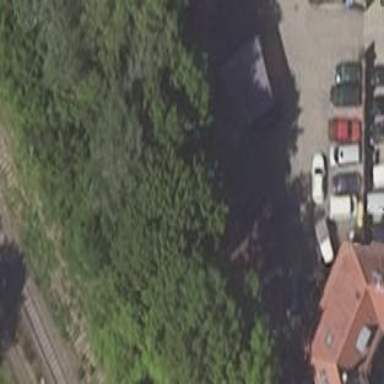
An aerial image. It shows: Shed.